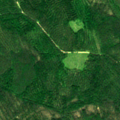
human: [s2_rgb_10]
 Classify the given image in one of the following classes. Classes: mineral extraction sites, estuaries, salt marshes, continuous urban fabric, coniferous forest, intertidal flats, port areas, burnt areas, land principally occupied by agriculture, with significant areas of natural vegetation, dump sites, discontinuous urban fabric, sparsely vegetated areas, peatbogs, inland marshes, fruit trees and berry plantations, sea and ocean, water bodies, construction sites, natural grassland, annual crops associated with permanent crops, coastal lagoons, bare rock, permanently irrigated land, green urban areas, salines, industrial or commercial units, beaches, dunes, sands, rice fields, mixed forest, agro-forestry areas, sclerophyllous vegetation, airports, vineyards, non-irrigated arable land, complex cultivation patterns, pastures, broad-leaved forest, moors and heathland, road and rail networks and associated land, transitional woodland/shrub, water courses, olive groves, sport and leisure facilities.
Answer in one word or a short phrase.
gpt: coniferous forest, mixed forest